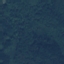
Land use / land cover: Forest